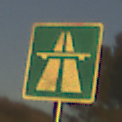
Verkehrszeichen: Autobahn
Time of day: SunriseSunset
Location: Outdoor (RoadRail)
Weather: PartlyCloudy
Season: NotSpecified
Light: Natural